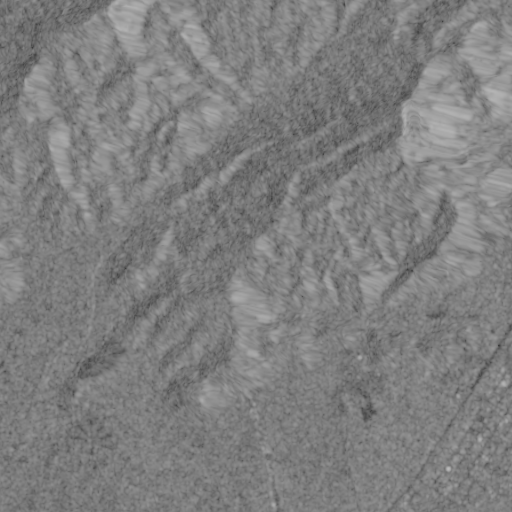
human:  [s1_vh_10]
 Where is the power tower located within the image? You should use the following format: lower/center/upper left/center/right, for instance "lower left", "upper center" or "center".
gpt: The power tower is located in the upper right of the image.
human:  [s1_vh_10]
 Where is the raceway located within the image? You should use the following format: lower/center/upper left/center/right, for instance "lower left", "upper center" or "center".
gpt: The raceway is located in the lower right of the image.
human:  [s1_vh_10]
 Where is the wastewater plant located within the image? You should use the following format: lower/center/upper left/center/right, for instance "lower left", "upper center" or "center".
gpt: The wastewater plant is located in the lower right of the image.
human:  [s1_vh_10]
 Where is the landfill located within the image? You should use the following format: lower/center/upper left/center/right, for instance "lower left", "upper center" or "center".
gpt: There is no landfill in the image.

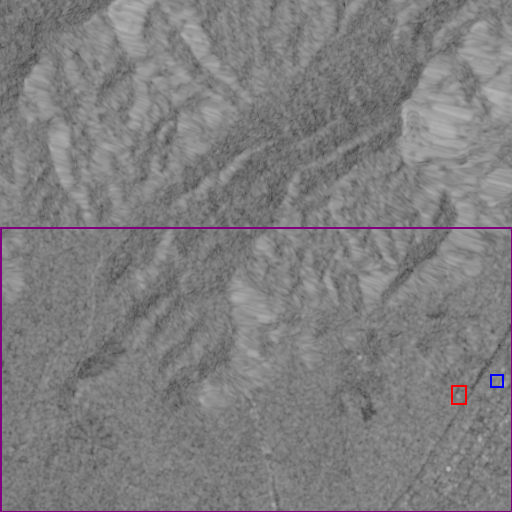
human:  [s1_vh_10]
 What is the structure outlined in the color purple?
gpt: The structure outlined in purple is a crop field.
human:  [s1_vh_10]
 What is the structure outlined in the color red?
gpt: The structure outlined in red is a wastewater plant.
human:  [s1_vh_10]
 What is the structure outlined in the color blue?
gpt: The structure outlined in blue is a building.
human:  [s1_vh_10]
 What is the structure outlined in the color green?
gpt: There is no green outline.